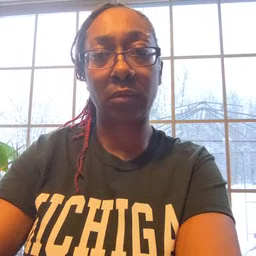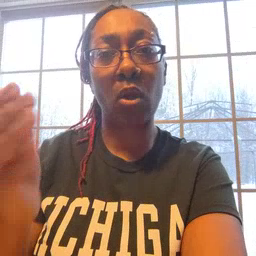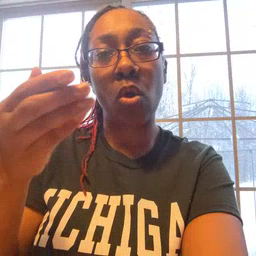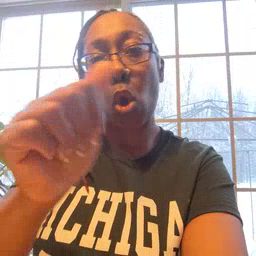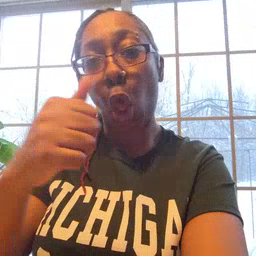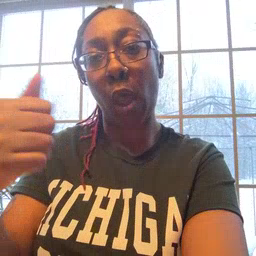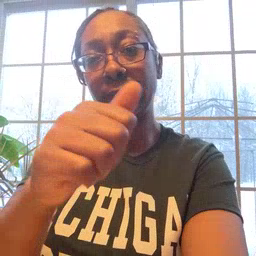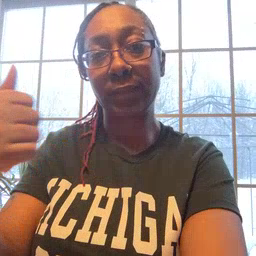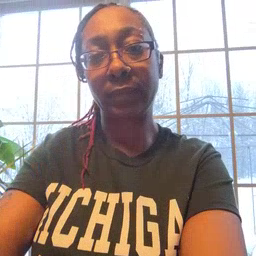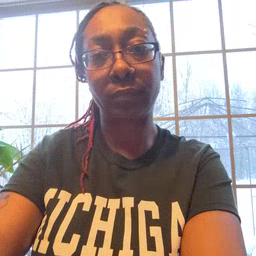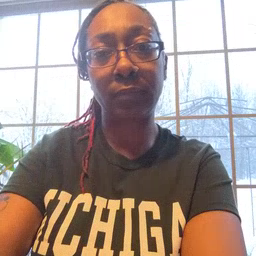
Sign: closet